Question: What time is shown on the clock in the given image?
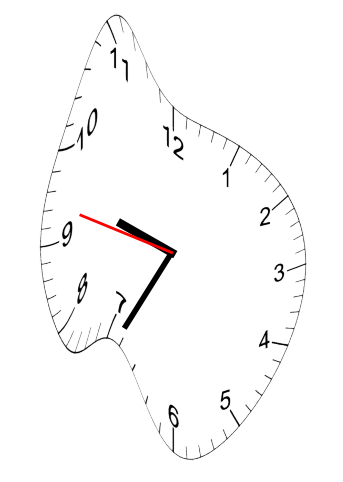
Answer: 09:34:47